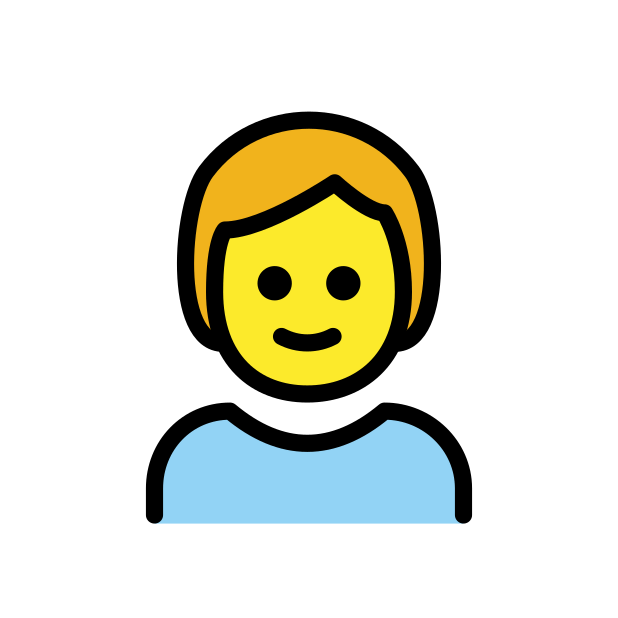
child